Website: lowes
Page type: customer-info-address
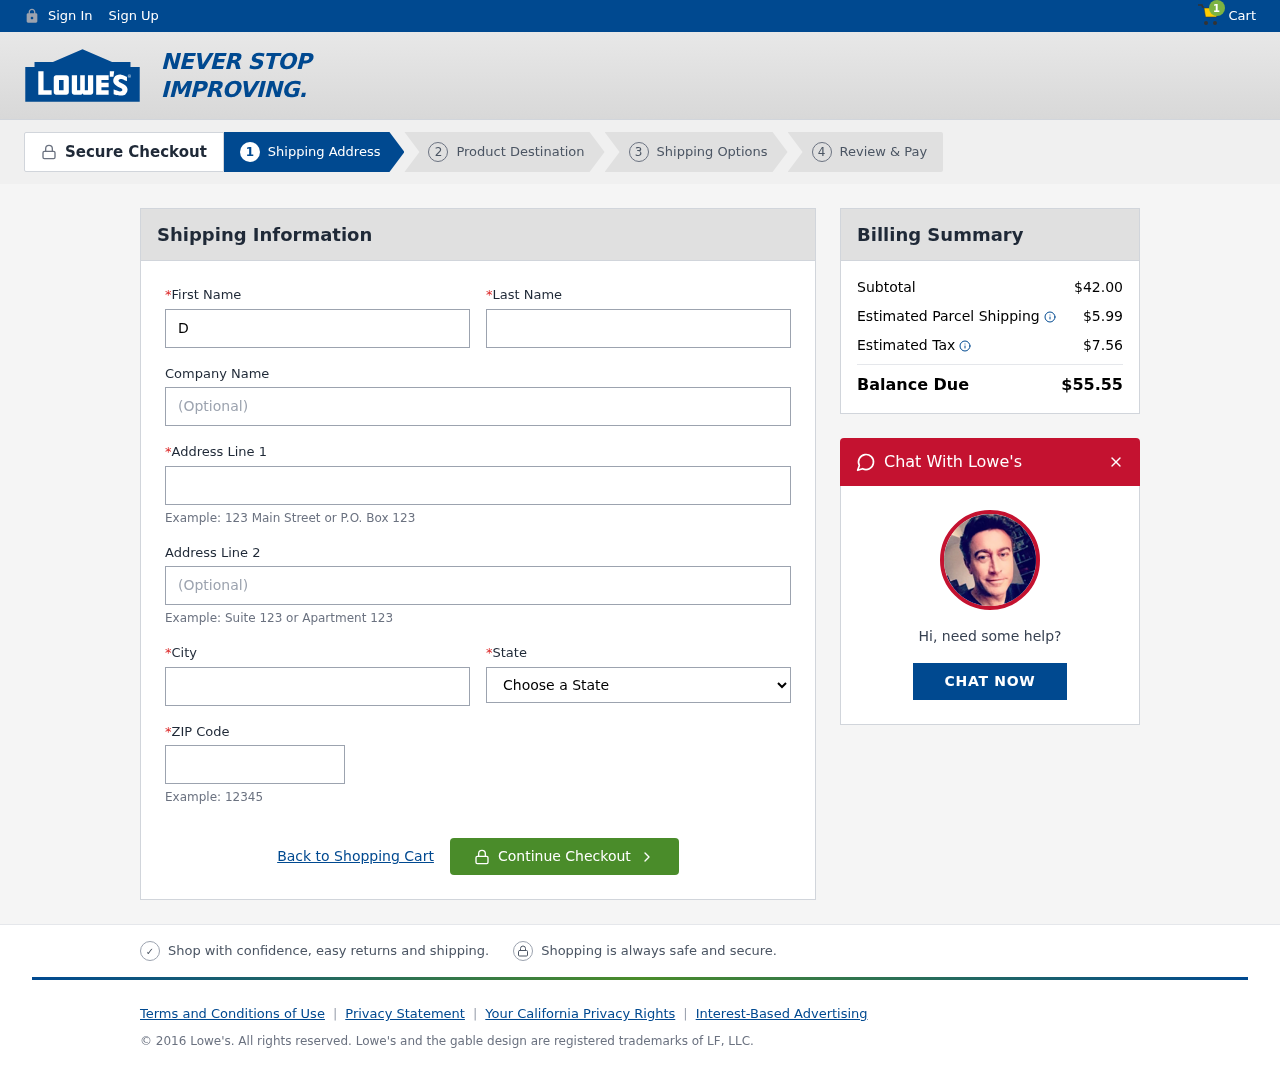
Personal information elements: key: PII_CITY
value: Danielsport
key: PII_COMPANY
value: Gregory-Sandoval
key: PII_FIRSTNAME
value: Daniel
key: PII_LASTNAME
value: Smith
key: PII_POSTCODE
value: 27279
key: PII_STATE
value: Wisconsin
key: PII_STREET
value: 2971 Michael Knolls
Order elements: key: ORDER_NUM_ITEMS
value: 1
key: ORDER_SUBTOTAL
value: $42.00
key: ORDER_SHIPPING_COST
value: $5.99
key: ORDER_TAX
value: $7.56
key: ORDER_TOTAL
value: $55.55